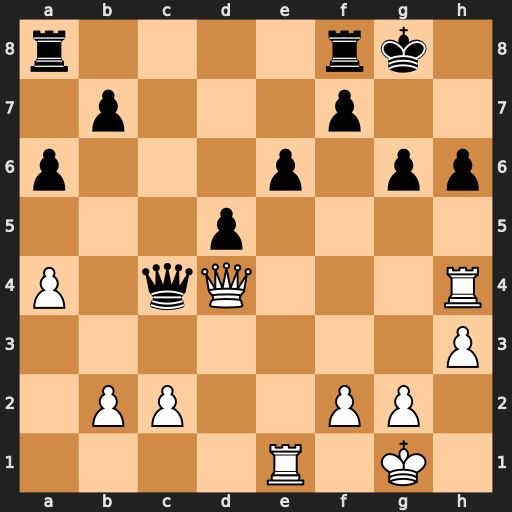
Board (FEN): r4rk1/1p3p2/p3p1pp/3p4/P1qQ3R/7P/1PP2PP1/4R1K1
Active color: w
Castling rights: -
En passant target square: -
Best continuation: Qf6 Qxh4 Qxh4